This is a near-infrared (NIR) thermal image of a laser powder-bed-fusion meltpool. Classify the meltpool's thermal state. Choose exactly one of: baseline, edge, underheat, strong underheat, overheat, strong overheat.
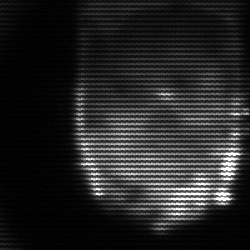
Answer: baseline